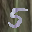
Label: 5